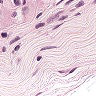
Metastatic tissue present: yes